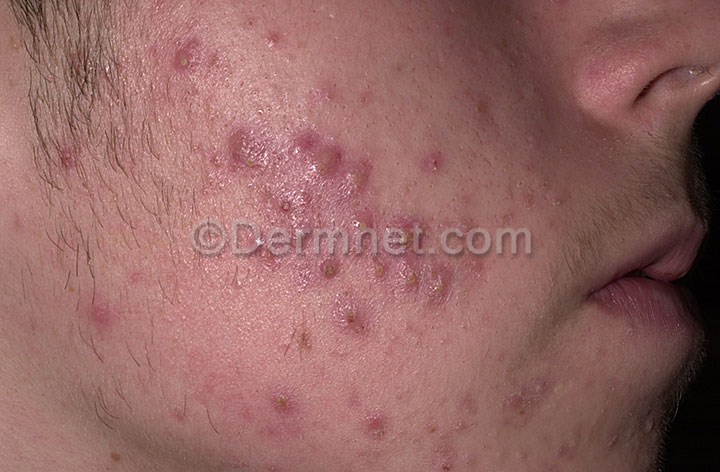
Disease: Acne and Rosacea Photos